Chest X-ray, PA view. Patient: 18 years old, sex M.
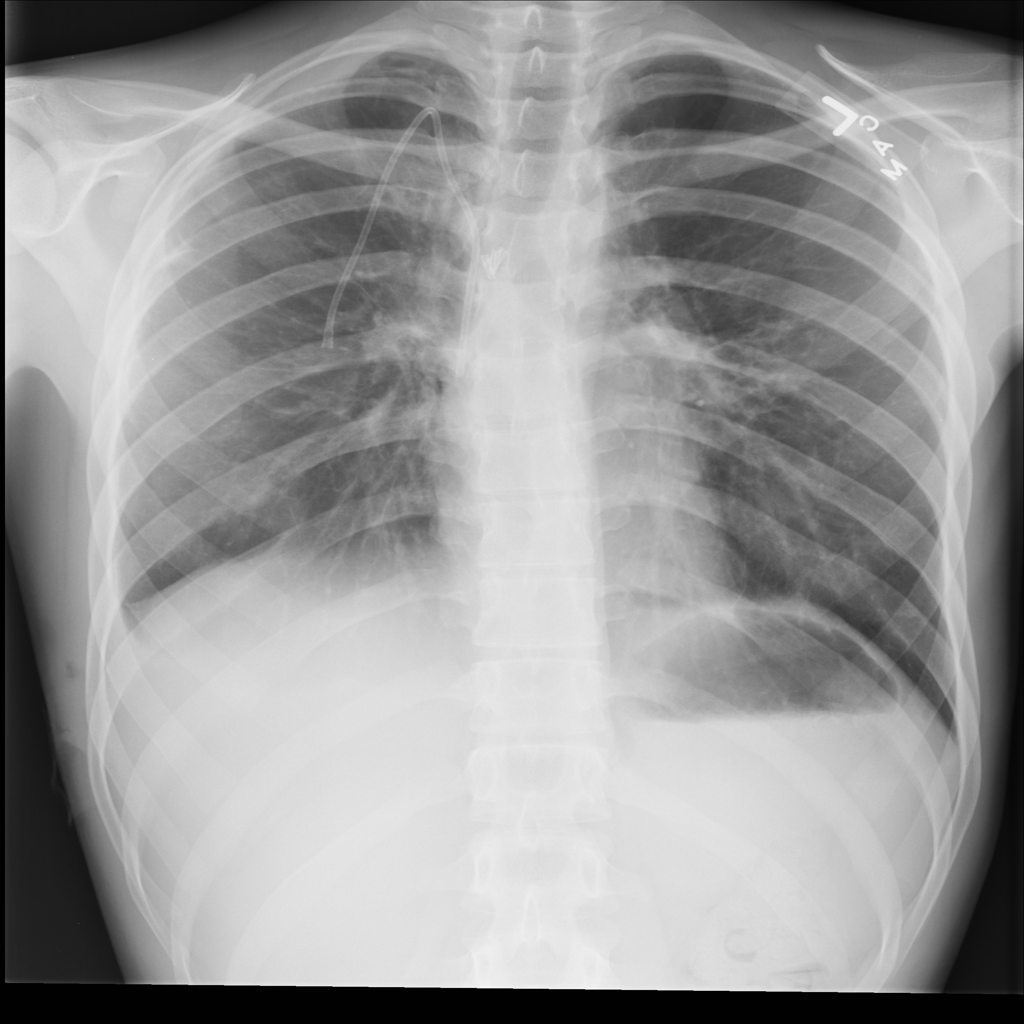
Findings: Effusion, Pleural_Thickening, Pneumothorax